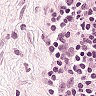
Metastatic tissue present: no